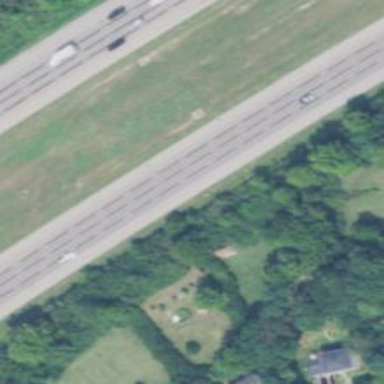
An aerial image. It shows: Motorway.